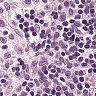
Metastatic tissue present: no